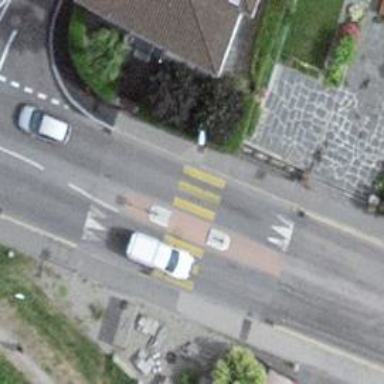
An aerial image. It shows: Uncontrolled zebra crossing with central island. The crossing is marked with zebra stripes.